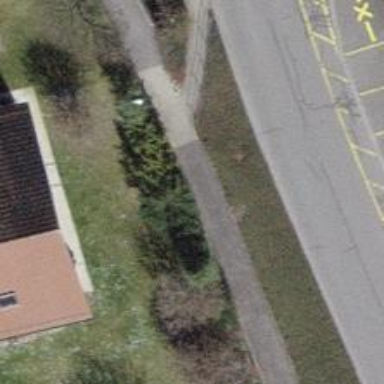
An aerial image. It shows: Paved path.